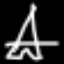
Label: The Eiffel Tower